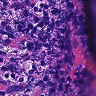
Metastatic tissue present: no